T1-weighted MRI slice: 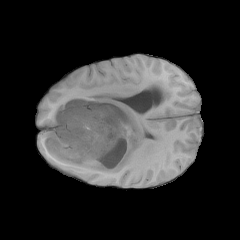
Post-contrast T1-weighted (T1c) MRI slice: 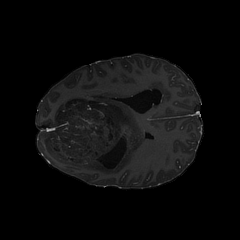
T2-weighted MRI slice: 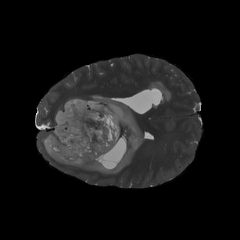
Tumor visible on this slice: yes